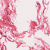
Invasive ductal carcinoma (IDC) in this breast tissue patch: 0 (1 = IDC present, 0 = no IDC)